Question:
i had problem with netbeans 7.2,
my language is right to left. please help me to correct this.
as the photo show's html codes had bad display.
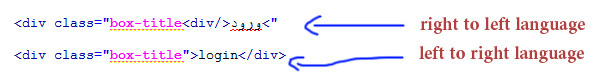
Answer: my problem solved by change NetBeans Theme(Tools > Option -> Fonts & Color -> Profile).
Thanks NetBeans For Very Nice App.